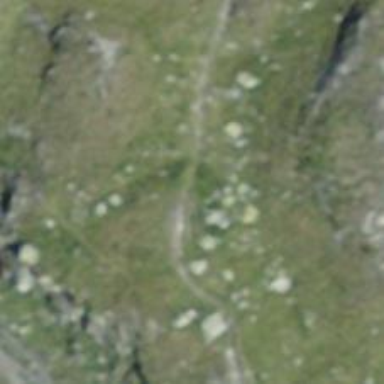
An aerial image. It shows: Path.